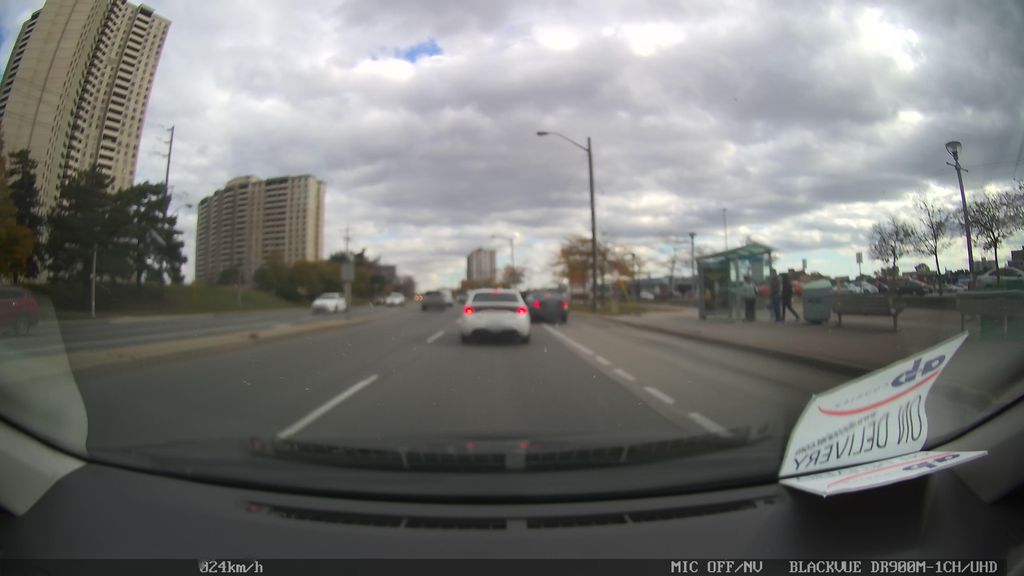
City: toronto